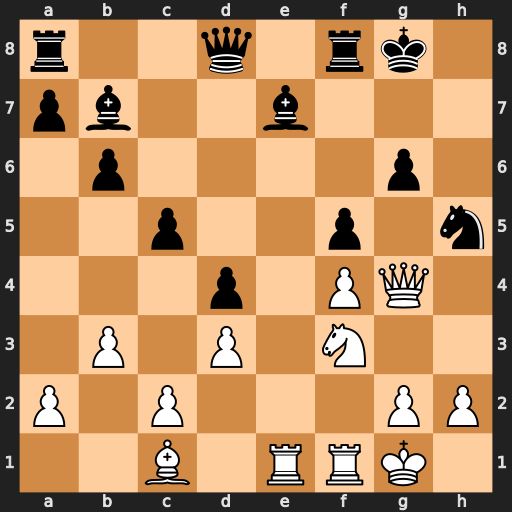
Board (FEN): r2q1rk1/pb2b3/1p4p1/2p2p1n/3p1PQ1/1P1P1N2/P1P3PP/2B1RRK1
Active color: w
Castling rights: -
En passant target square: -
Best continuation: Qxg6+ Ng7 Rxe7 Qxe7 Ng5